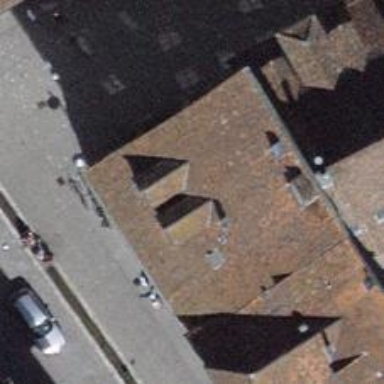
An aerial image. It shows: Restaurant.